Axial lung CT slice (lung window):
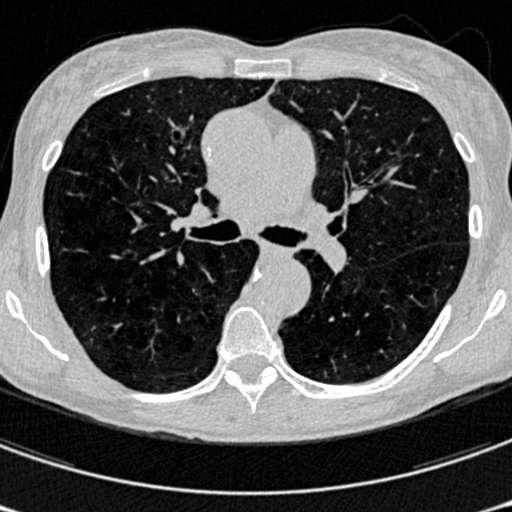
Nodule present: no